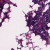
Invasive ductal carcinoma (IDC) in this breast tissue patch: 1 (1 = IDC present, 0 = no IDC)